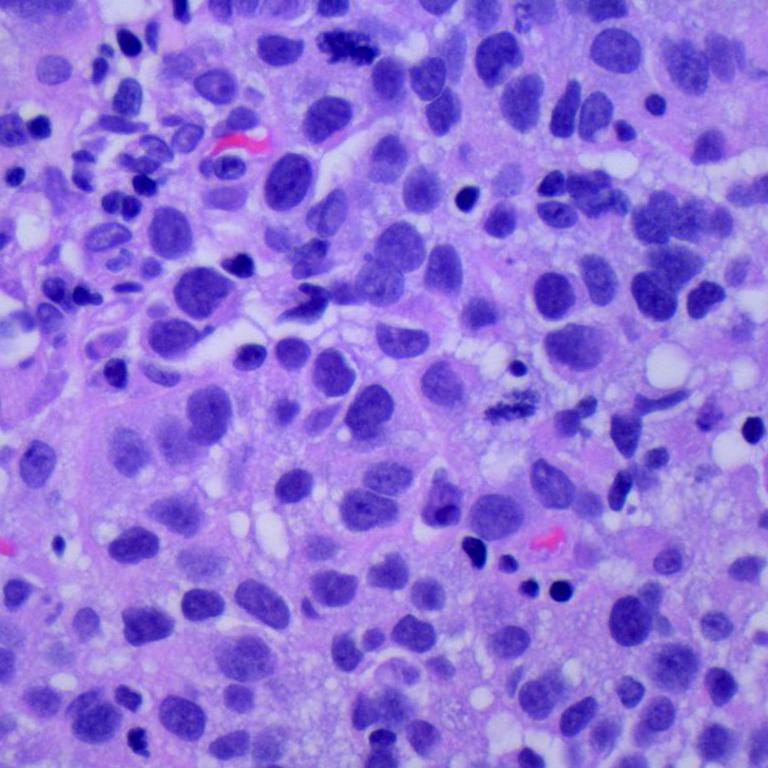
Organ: lung
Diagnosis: squamous carcinomas